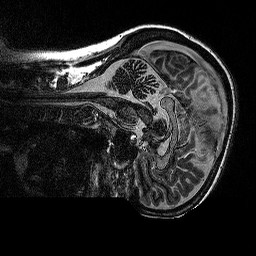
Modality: MP2RAGE
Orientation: sagittal
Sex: female
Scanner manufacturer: siemens
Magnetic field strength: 3 T
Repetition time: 5 s
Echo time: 0.00292 s